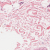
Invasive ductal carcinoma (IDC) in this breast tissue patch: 0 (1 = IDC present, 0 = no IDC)